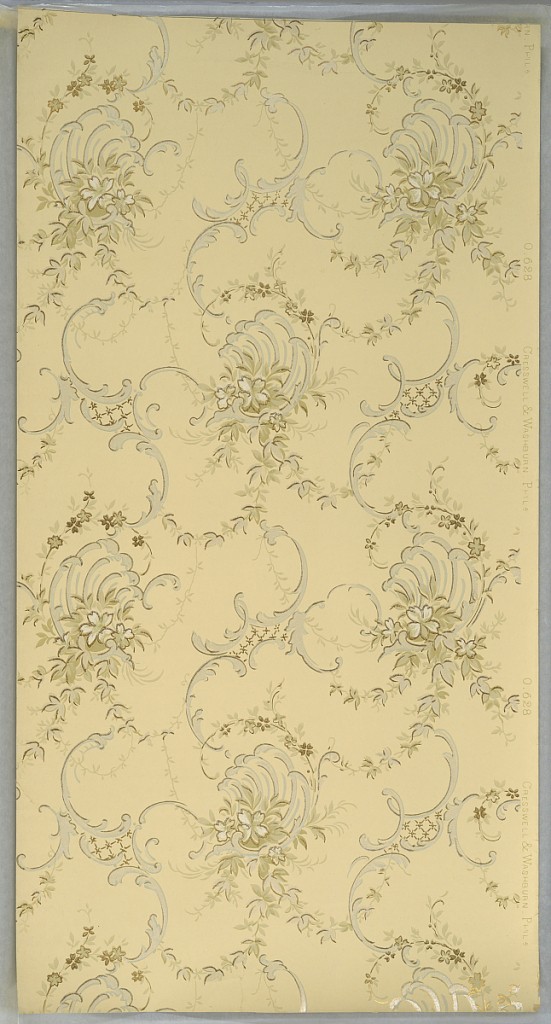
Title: Ceiling paper
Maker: Cresswell & Washburn Ltd, Philadelphia, Pennsylvania, 1880 - 1900
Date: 1905–1915
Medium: Machine-printed paper, liquid mica
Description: Overall waving scroll pattern connected by floral vining, foliate swag, and small clusters of flowers. Ground is cream. Printed in light beige, mica golds, light blue, and white mica.
Printed in right selvedge: "Cresswell and Washburn 0.628 Phila."